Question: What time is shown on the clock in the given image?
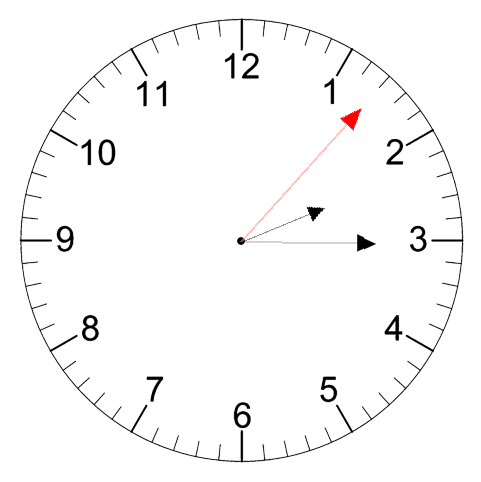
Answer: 02:15:07